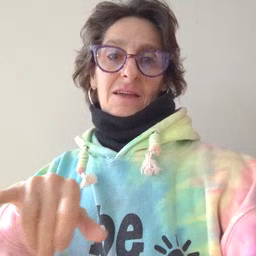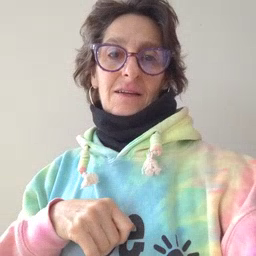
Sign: that